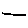
Label: line